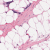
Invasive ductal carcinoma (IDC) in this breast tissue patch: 1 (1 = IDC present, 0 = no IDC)